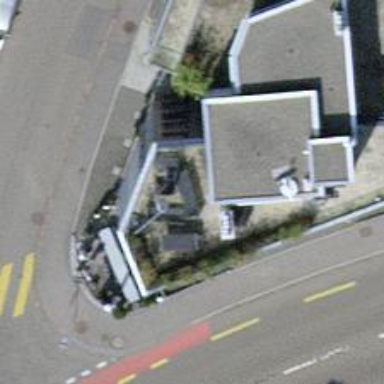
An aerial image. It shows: Bar.